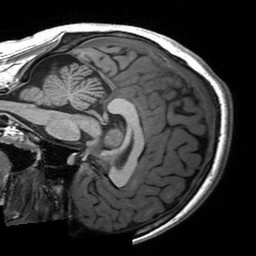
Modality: T1w
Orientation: sagittal
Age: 25
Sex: male
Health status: healthy
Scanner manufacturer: siemens
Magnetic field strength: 3 T
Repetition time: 2 s
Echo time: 0.00203 s